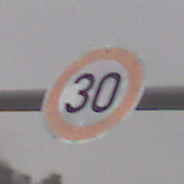
Verkehrszeichen: Geschwindigkeit30
Umgebung: Outdoor, Nature
Tageszeit: Midday
Wetter: Overcast
Licht: Natural
Jahreszeit: Winter
Kontrast: LowContrast